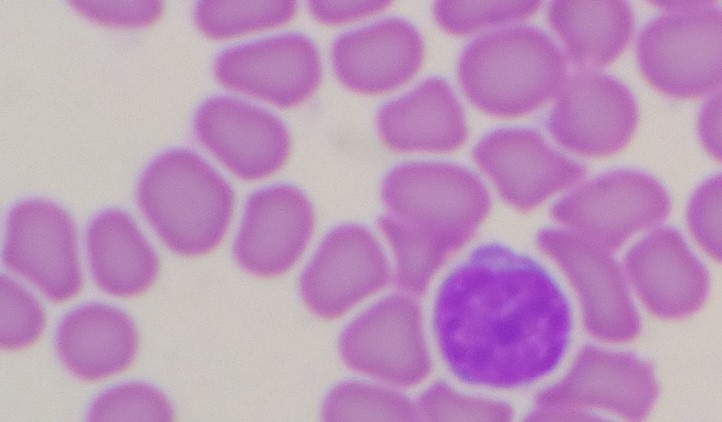
White blood cell type: Lymphocyte